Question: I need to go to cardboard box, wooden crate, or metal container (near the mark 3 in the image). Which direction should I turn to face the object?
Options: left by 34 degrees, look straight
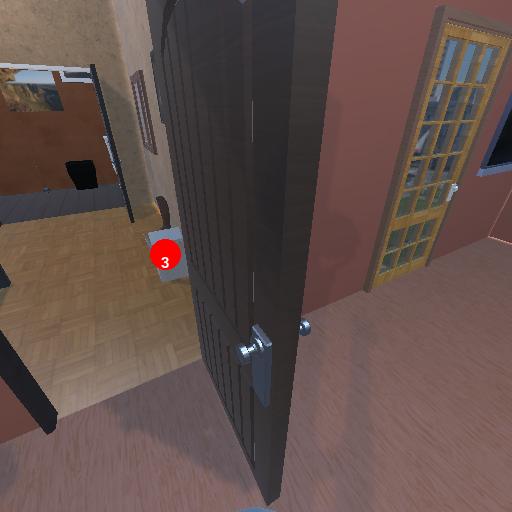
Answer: left by 34 degrees